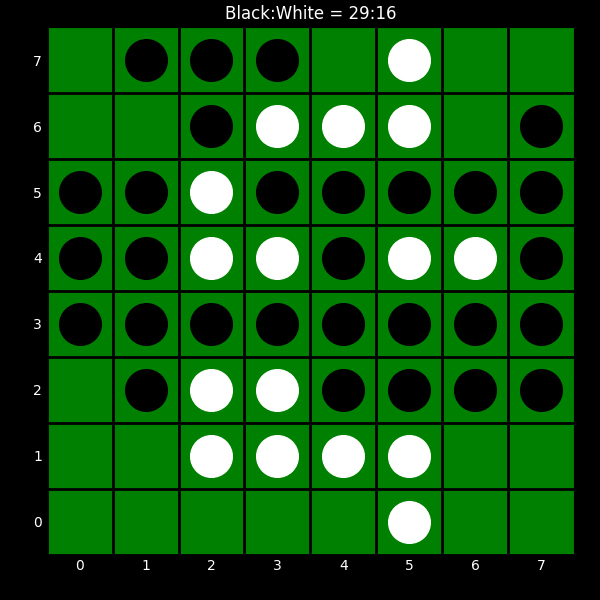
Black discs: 29
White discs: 16